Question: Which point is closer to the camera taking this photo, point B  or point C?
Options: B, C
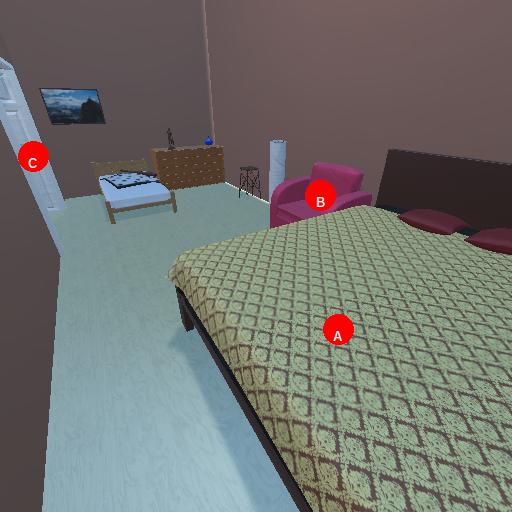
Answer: B